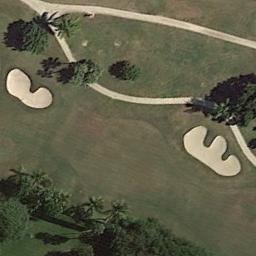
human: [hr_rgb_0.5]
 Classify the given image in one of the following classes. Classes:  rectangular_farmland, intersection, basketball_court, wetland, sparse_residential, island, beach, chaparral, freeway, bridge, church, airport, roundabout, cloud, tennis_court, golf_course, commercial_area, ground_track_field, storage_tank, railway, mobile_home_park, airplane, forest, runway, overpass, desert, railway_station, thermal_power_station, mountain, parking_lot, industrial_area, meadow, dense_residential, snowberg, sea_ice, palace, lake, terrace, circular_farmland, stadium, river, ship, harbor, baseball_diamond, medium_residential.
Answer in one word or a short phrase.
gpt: golf_course